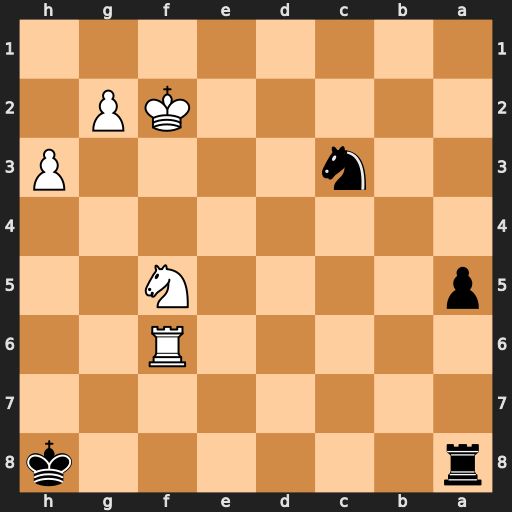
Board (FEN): r6k/8/5R2/p4N2/8/2n4P/5KP1/8
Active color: b
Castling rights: -
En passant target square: -
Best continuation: Ne4+ Ke2 Nxf6